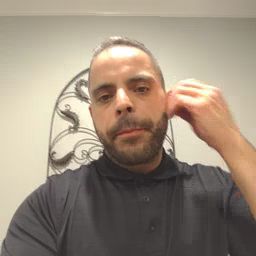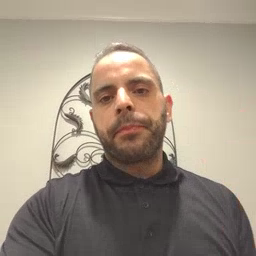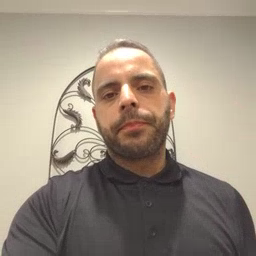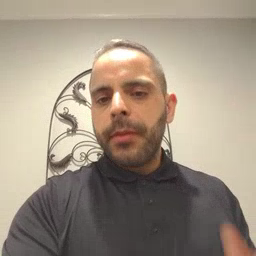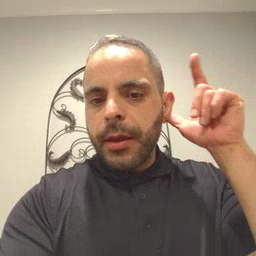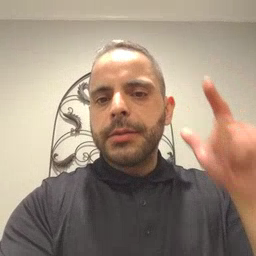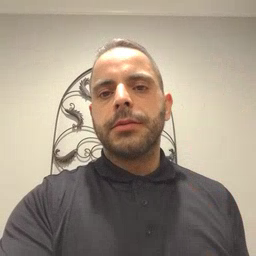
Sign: listen